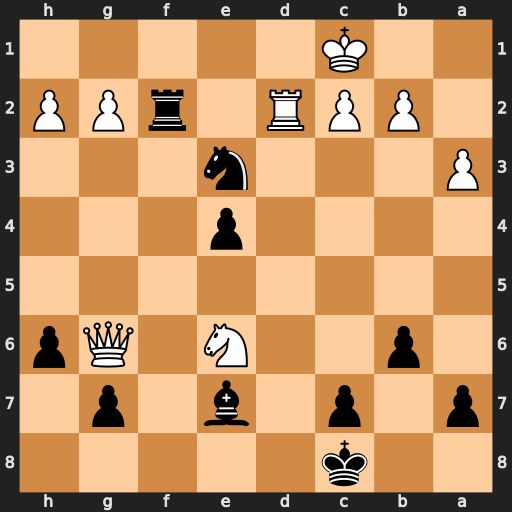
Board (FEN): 2k5/p1p1b1p1/1p2N1Qp/8/4p3/P3n3/1PPR1rPP/2K5
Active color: b
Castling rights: -
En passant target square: -
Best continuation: Rf1+ Rd1 Rxd1#